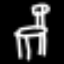
Label: chair